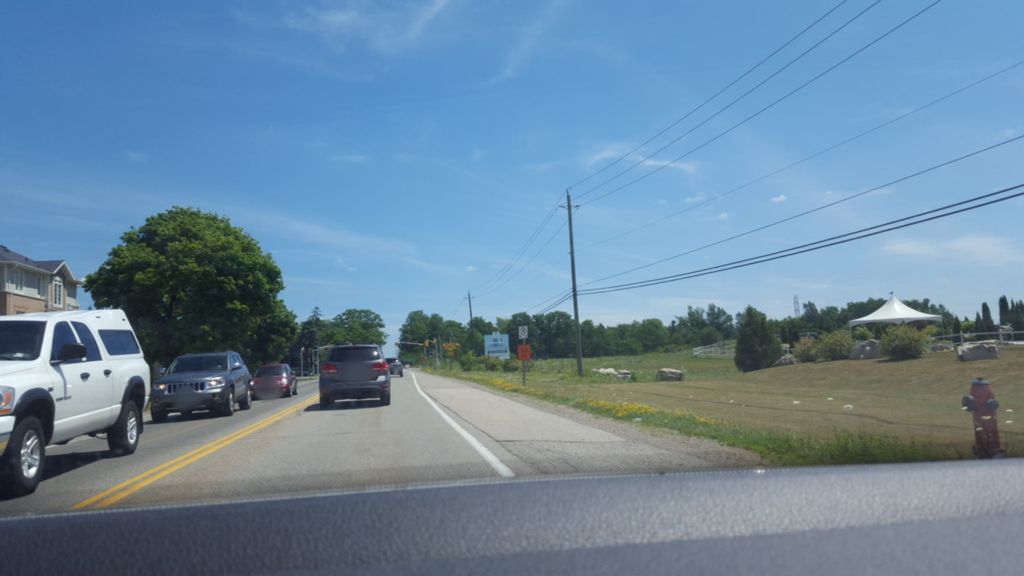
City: hamilton